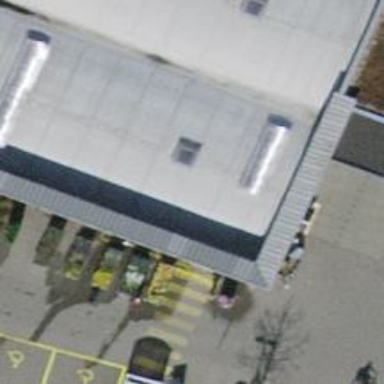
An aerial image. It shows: Garden center shop.